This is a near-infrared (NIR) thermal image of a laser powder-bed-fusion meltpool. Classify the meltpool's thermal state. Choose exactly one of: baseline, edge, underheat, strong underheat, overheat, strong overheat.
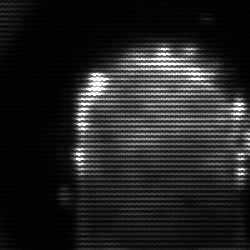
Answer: baseline